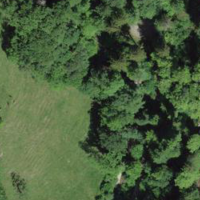
EUNIS habitat code: 41
Species observed at this site:
Mercurialis perennis